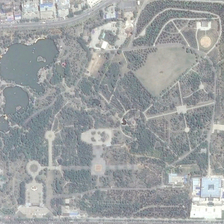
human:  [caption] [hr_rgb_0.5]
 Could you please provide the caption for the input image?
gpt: a building with blue roof sits at the coner of this park with lush trees and a pond .

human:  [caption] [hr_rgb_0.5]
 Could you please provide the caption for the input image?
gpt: the park with ponds occupies a whole blocks .

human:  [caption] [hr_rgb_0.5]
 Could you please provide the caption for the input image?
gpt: the park with a lake in the corner is surrounded by roads .

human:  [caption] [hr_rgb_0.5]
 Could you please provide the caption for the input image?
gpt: the park which is surrounded by the roads contains a lake and many trees .

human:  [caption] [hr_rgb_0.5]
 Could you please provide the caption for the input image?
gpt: four roads are around a park with many green plants and a pond .